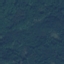
Label: Forest